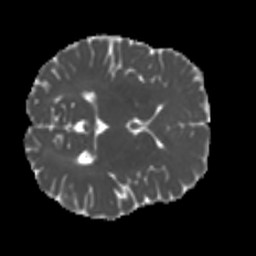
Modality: MD
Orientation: axial
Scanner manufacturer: siemens
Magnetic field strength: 3 T
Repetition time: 4 s
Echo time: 0.0594 s